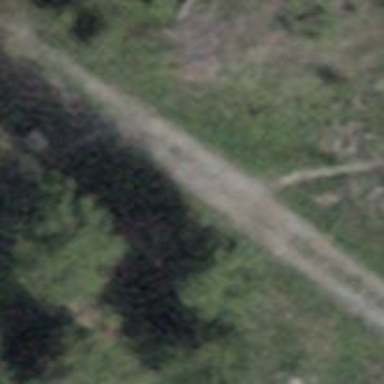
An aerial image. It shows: Path.